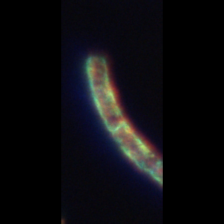
Taxon: Guinardia
Group: Diatoms